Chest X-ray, PA view. Patient: 47 years old, sex M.
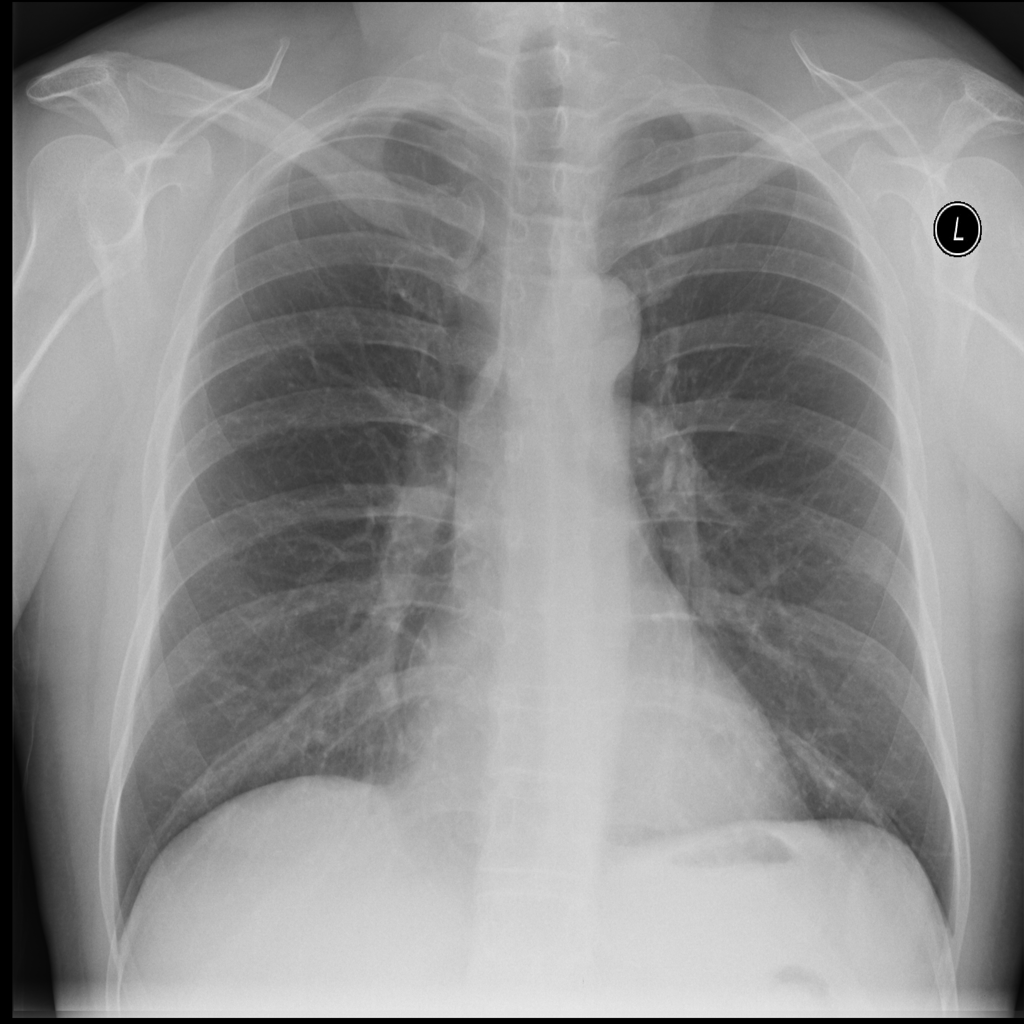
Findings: No Finding